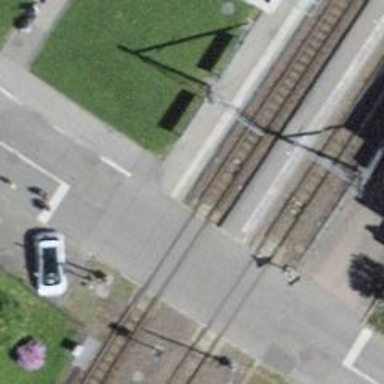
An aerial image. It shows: Level crossing along the railway.